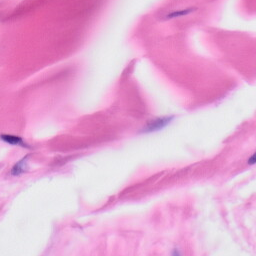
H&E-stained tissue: Skin